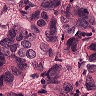
Metastatic tissue present: yes